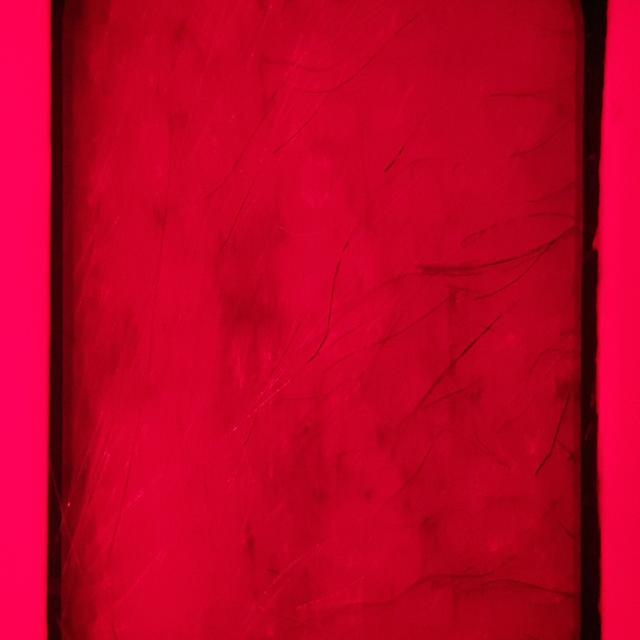
Canine fungal skin infection — characterized by alopecia, scaling, crusting, and circular lesions. Common agents include Malassezia and Candida species.